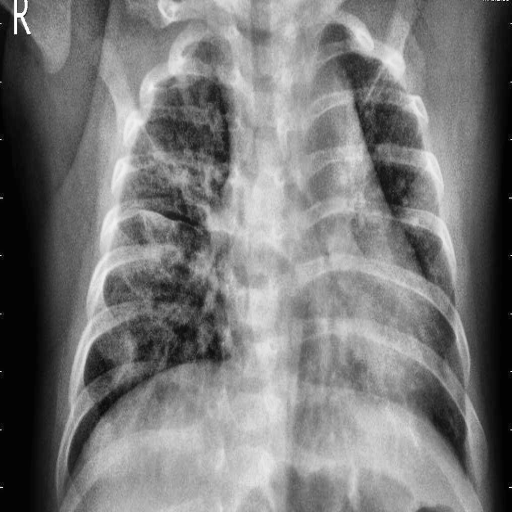
Finding: PNEUMONIA